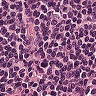
Metastatic tissue present: no